Question: I have a drop-down that lists types of reports the user can generate, once they select the type of report, it will display another drop-down, as seen in this screenshot.
'''
<select name="type_of_report" id="type_of_report">
<option value="" selected="selected"></option>
<option value="all_students">All students</option>
<option value="state">State</option>
<option value="sport_id">Sport</option>
<option value="major_id">Interest of Study</option>
<option value="graduation_year">High School Graduation Year</option>
<option value="recruitment_place_id">Where they heard about us</option>
</select>
'''
If they select state, I'd want to require the state field.
In theory, this is what I'd like to do:
'''
$("#type_of_report").live("change", function() {
var report_selected = $("#type_of_report").val();
});
$("form").validate({
rules: {
if(report_selected != '') {
report_selected: { required: true },
}
type_of_report: { required: true }
}
});
'''
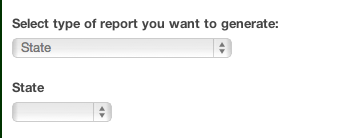
Answer: I recently did a very complex dynamic form with lots of fields that the user could add. These were newly created input elements, not hidden. I simply added the class 'required', using jQuery's 'addClass', to the new fields as they were created.
'''
$("#myNewInput").addClass("required");
'''